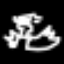
Label: angel